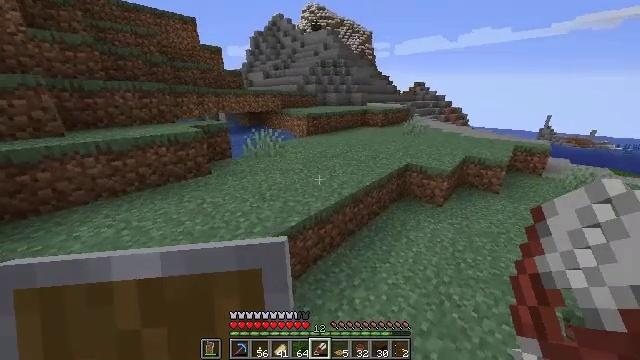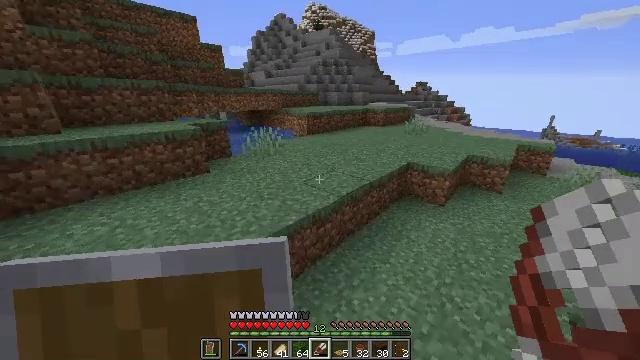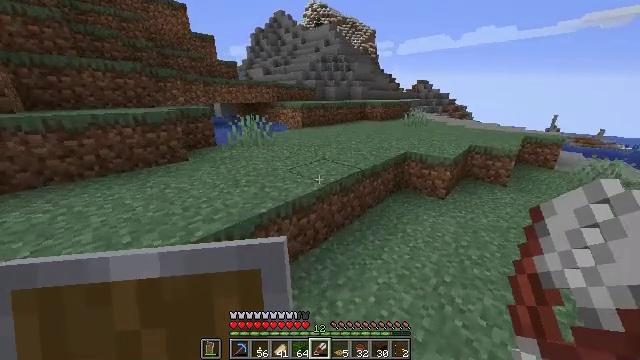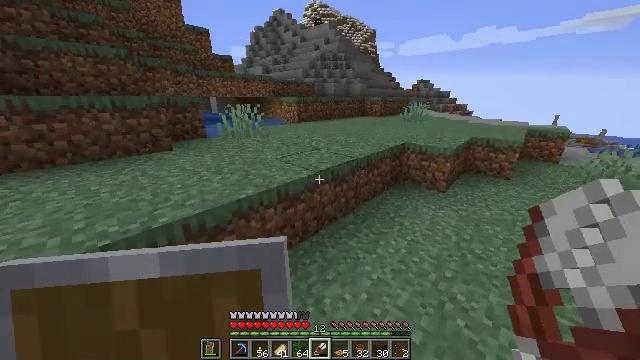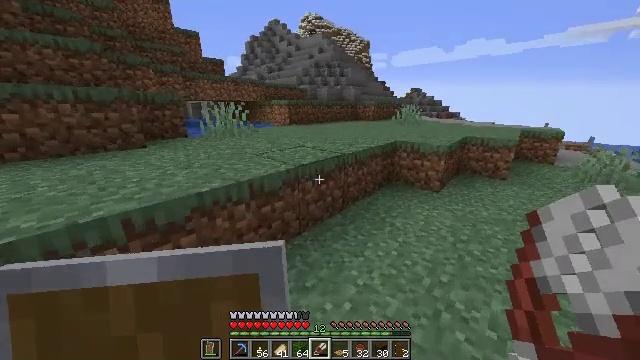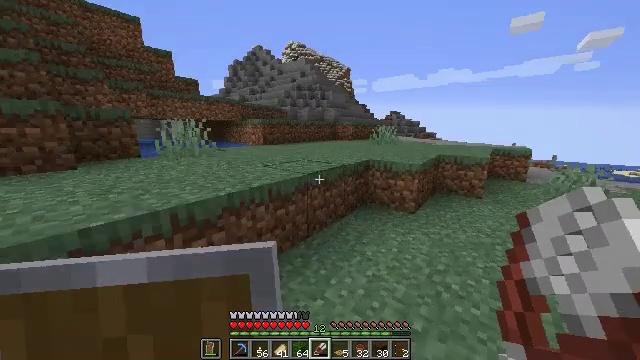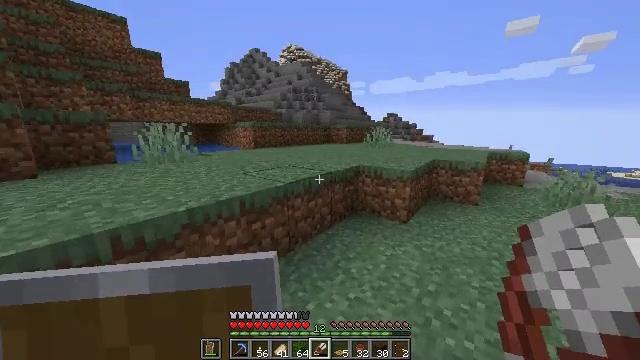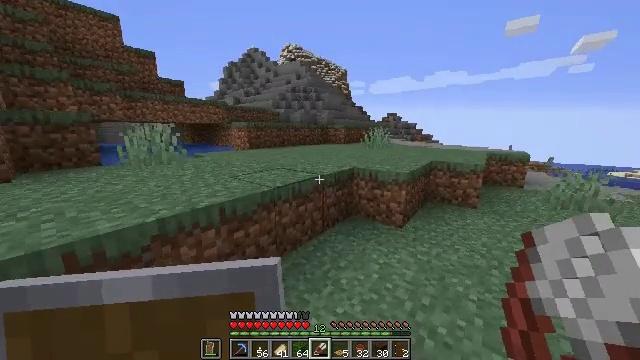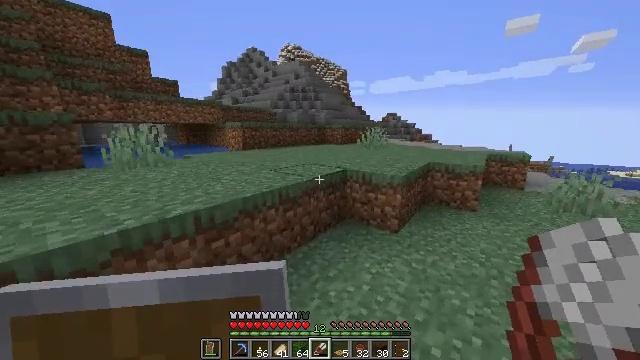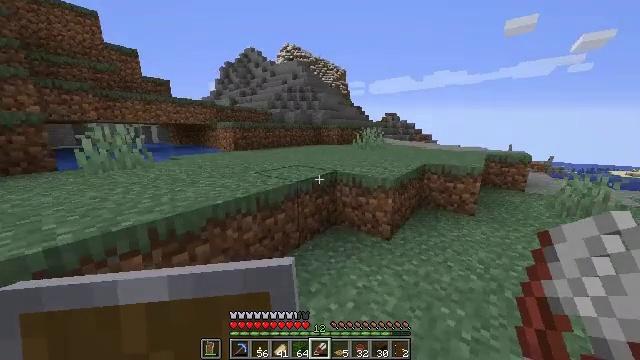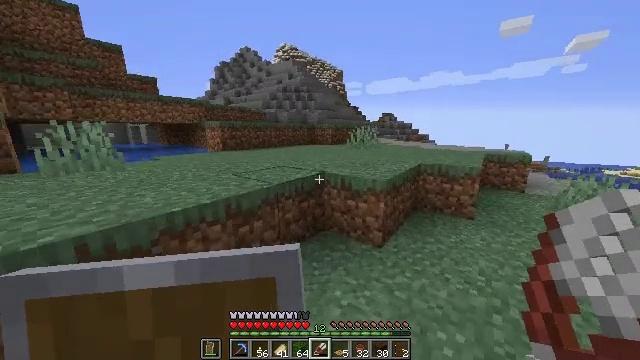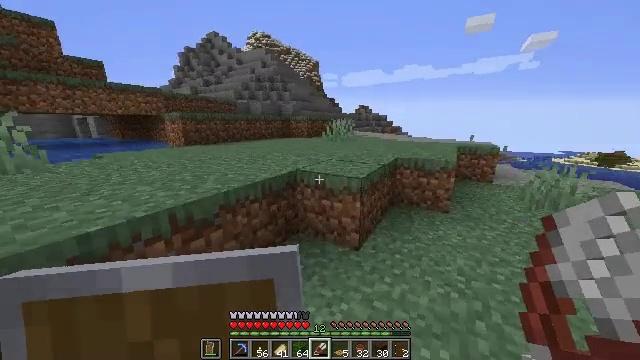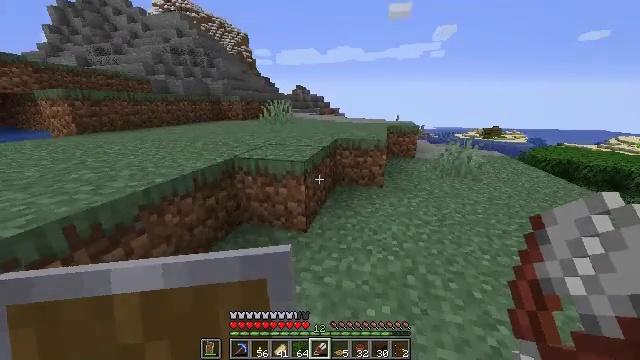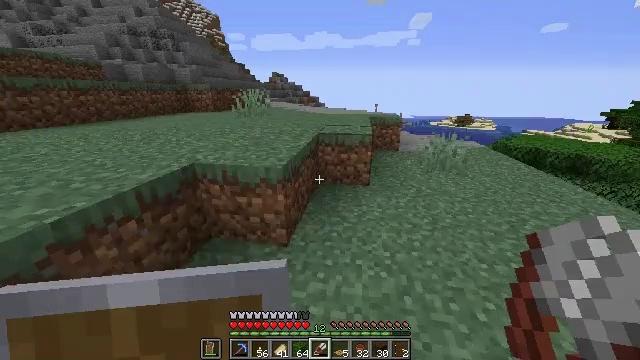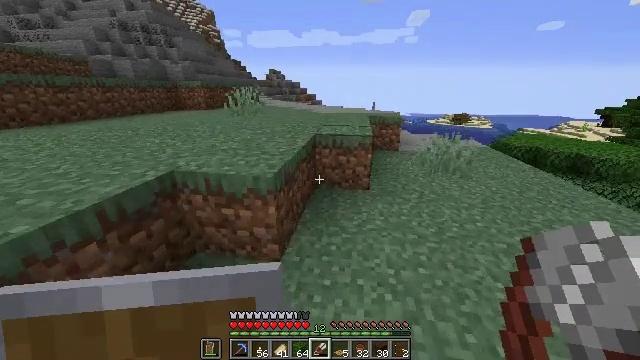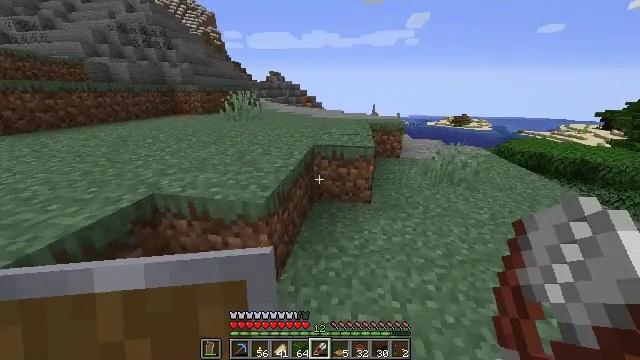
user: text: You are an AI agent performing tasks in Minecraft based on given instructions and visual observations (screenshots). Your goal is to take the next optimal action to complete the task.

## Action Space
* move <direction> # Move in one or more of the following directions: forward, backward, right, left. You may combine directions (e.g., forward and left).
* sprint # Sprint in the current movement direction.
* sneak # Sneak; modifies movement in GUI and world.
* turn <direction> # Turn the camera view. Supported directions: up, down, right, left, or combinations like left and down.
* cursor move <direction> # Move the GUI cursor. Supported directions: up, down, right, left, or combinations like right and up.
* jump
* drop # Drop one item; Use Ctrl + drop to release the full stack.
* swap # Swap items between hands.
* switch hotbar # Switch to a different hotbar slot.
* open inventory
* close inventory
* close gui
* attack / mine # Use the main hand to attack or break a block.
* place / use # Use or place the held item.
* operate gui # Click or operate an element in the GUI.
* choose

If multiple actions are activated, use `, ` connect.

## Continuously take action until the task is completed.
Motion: motion action
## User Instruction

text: Gather azure bluet from the ground.
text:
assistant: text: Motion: move forward and move right
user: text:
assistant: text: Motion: move forward and move right
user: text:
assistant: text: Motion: move forward and move right
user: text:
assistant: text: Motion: move forward and move right, turn right and up
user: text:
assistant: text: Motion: move forward and move right, turn right and up
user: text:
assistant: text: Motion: move forward and move right
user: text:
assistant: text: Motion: move forward and move right
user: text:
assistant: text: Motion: move forward and move right
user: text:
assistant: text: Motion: move forward and move right
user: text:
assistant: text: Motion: move forward
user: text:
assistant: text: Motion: move forward, turn right and down
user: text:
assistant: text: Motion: move forward, turn right and down
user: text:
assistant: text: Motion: move forward, turn right and down
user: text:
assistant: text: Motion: move forward
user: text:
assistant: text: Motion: move forward, jump
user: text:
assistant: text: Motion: move forward and move left, jump
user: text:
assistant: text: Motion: move forward and move left, jump
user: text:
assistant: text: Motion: move forward and move left, jump
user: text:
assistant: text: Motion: move forward and move left, jump
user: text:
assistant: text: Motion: move forward and move left, jump
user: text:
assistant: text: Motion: move forward and move left, jump
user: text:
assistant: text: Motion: move forward and move left, jump
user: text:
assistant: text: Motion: move forward and move left, jump
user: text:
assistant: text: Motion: move forward and move left, jump
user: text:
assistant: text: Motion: move forward and move left, jump
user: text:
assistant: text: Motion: move forward and move left, jump
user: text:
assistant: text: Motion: move forward and move left, jump
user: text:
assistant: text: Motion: move forward and move left, jump
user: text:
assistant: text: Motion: move forward and move left, jump
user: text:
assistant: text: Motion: move forward and move left, turn left, jump